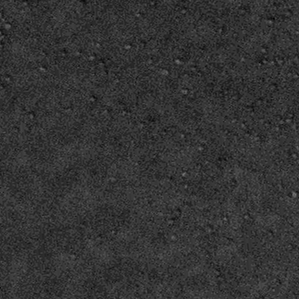
Label: frost